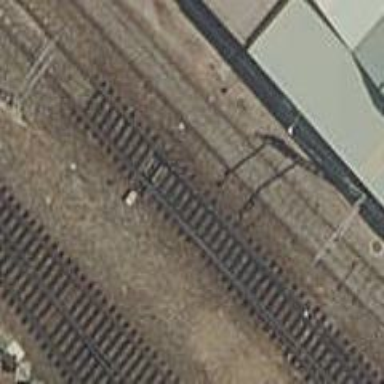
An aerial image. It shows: Railway switch.